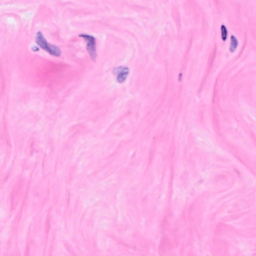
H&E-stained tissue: Breast